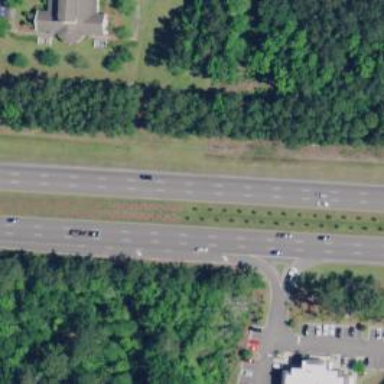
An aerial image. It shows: Trunk highway.